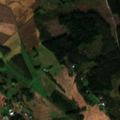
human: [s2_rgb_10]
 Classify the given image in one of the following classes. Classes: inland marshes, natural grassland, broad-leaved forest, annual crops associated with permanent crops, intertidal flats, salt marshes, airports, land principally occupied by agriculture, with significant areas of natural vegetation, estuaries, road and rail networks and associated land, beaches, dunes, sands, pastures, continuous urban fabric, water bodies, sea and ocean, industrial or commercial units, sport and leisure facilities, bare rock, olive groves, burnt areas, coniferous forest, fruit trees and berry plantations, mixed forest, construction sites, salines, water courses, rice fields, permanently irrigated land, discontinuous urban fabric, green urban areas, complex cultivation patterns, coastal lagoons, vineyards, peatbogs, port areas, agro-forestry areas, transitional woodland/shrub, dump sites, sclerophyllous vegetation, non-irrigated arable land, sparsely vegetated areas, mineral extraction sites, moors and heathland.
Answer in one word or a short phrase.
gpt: non-irrigated arable land, land principally occupied by agriculture, with significant areas of natural vegetation, coniferous forest